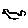
Label: bird